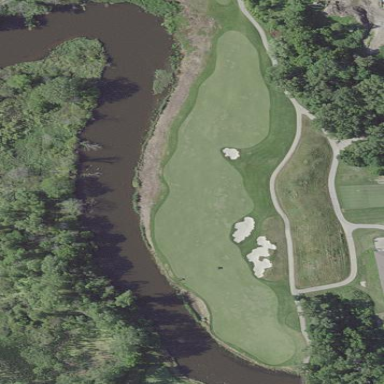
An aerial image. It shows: Grassy area designated as golf fairway.